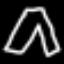
Label: pants